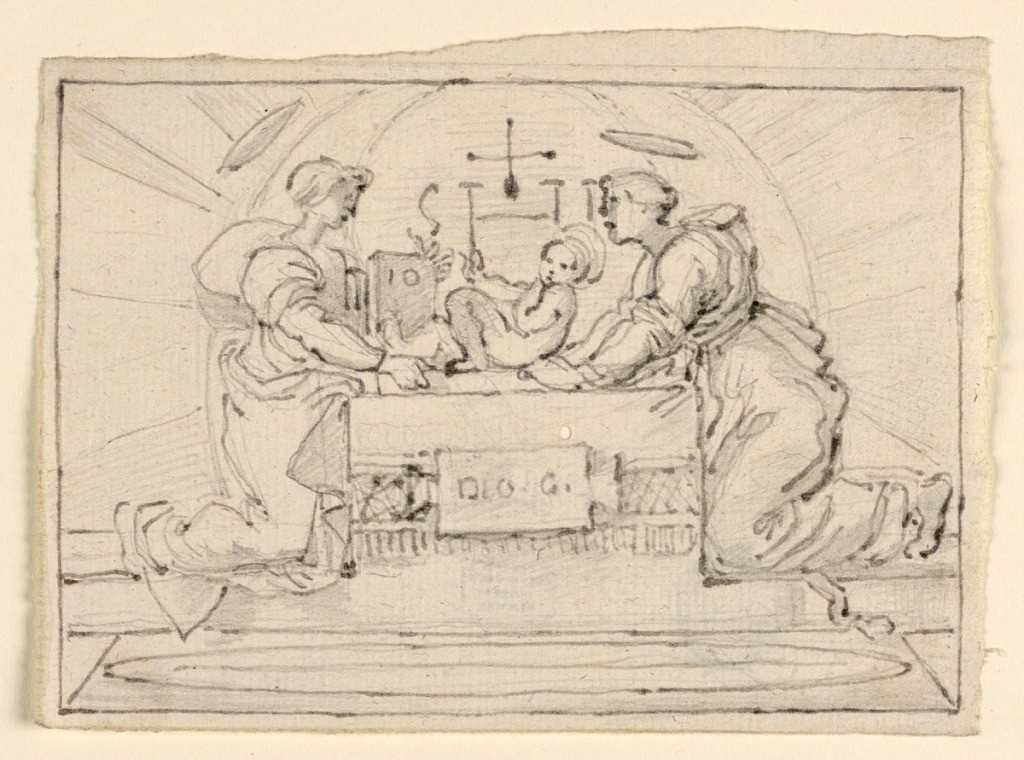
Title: The Christ Child upon an Altar between Two Saints
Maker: Fortunato Duranti, Italian, 1787 - 1863
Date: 1820–1850
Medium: Graphite, pen and ink on paper
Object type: Drawing
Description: The Child raises his right hand. The woman kneeling at left holds in her left hand a book, the cover of which bears the letters "I O". She stretches her right hand out to hold the Child. The woman kneeling at right tries to lift the Child by supporting his back with both her hands. Both seen in profile. A drapery covers the front of the altar. A tablet is in front of it, with the inscription "D I O . G". The room looks like a vaulted crypt, with "S H I" written at the back wall. Framing line. The outlines of the tablet are re-drawn on the verso. Written on it: "Ho 28".